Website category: book
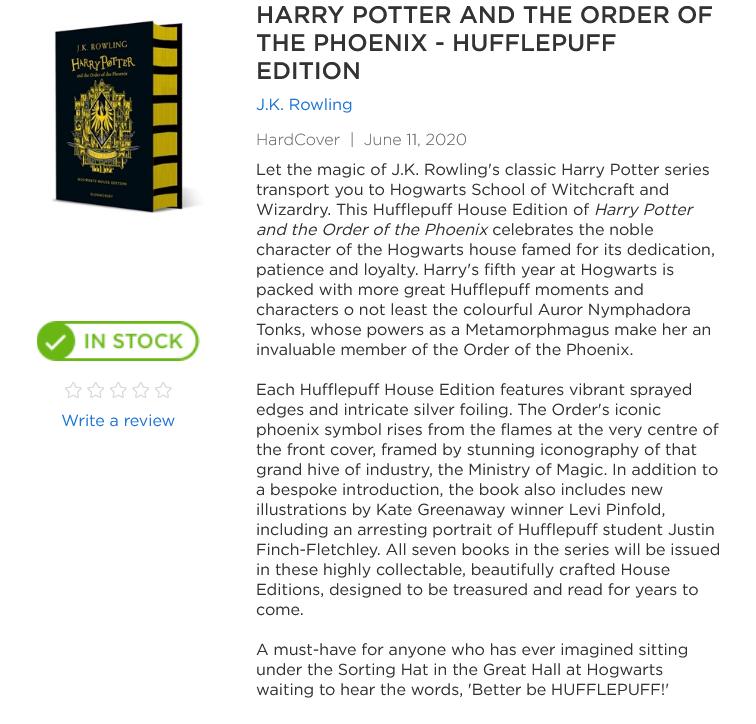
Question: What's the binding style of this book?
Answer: HardCover

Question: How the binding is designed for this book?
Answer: HardCover

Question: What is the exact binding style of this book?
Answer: HardCover

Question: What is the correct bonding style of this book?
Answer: HardCover

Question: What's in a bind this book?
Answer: HardCover

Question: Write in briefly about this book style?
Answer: HardCover

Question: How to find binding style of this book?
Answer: HardCover

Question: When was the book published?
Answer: June 11, 2020

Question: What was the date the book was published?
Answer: June 11, 2020

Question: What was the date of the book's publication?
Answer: June 11, 2020

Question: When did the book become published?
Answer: June 11, 2020

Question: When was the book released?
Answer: June 11, 2020

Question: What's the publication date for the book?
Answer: June 11, 2020